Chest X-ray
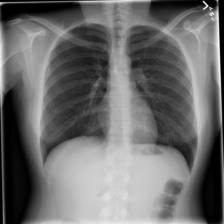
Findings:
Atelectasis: negative
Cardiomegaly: negative
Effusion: negative
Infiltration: negative
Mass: negative
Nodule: negative
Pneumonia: negative
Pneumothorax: negative
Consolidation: negative
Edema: negative
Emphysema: negative
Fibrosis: negative
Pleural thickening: negative
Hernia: negative